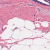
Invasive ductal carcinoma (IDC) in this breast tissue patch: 0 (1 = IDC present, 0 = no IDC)